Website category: auto
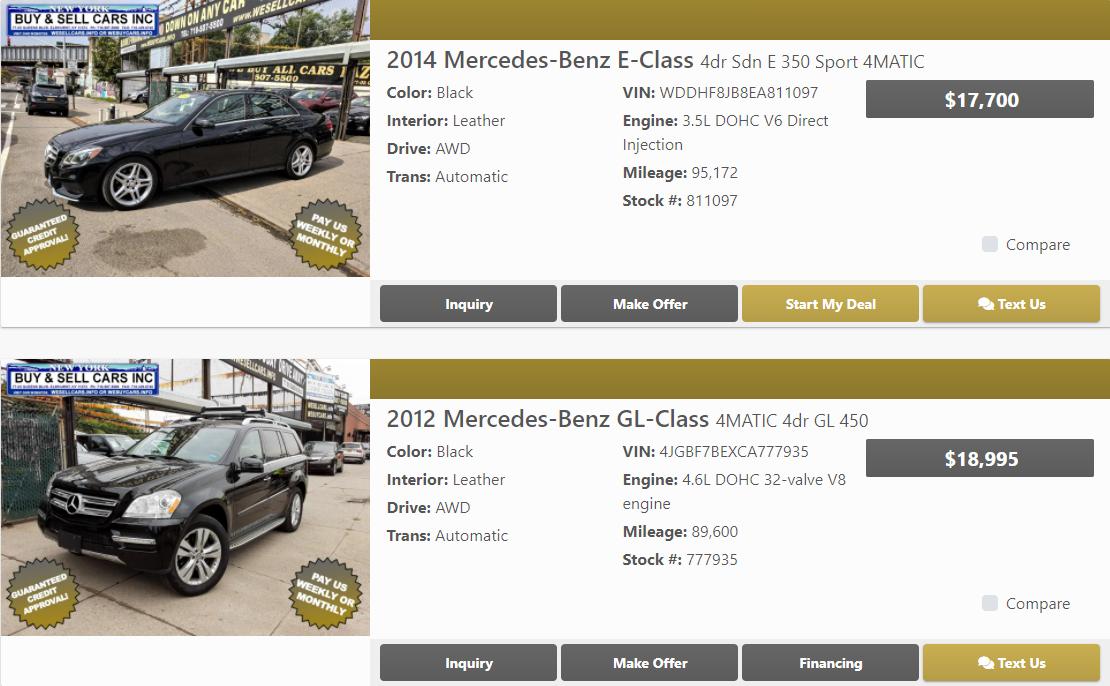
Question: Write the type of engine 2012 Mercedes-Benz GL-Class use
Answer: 4.6L DOHC 32-valve V8 engine

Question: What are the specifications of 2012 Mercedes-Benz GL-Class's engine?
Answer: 4.6L DOHC 32-valve V8 engine

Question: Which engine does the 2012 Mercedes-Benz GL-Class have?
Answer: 4.6L DOHC 32-valve V8 engine

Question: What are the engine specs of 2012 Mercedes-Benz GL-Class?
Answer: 4.6L DOHC 32-valve V8 engine

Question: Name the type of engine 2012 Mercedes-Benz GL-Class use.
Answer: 4.6L DOHC 32-valve V8 engine

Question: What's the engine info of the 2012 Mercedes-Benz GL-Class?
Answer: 4.6L DOHC 32-valve V8 engine

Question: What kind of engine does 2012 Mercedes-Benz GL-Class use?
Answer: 4.6L DOHC 32-valve V8 engine

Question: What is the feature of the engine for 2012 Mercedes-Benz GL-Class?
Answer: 4.6L DOHC 32-valve V8 engine

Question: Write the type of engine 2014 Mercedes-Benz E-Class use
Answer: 3.5L DOHC V6 Direct Injection

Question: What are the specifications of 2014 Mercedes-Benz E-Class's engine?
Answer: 3.5L DOHC V6 Direct Injection

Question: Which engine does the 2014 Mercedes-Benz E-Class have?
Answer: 3.5L DOHC V6 Direct Injection

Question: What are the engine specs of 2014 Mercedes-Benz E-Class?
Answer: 3.5L DOHC V6 Direct Injection

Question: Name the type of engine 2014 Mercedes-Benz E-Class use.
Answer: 3.5L DOHC V6 Direct Injection

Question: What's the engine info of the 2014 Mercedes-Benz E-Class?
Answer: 3.5L DOHC V6 Direct Injection

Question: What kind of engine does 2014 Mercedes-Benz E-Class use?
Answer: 3.5L DOHC V6 Direct Injection

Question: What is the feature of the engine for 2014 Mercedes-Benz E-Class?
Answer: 3.5L DOHC V6 Direct Injection

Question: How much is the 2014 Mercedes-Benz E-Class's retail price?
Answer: $17,700

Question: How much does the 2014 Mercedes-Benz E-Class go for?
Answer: $17,700

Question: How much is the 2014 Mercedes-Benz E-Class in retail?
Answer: $17,700

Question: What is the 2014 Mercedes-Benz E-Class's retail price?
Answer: $17,700

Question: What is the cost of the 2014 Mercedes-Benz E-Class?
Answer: $17,700

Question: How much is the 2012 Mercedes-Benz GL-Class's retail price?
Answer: $18,995

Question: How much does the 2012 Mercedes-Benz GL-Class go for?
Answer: $18,995

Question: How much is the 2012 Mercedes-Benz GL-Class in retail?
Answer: $18,995

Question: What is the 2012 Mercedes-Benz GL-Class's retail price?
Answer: $18,995

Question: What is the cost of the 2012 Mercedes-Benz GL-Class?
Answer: $18,995

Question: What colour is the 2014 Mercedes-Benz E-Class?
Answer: Black

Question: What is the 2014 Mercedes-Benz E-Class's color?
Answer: Black

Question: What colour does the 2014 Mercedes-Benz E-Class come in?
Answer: Black

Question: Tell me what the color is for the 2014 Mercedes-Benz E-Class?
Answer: Black

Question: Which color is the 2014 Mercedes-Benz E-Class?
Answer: Black

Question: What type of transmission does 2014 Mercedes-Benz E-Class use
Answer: Automatic

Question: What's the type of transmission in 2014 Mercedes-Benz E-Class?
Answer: Automatic

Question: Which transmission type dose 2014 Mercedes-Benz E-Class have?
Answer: Automatic

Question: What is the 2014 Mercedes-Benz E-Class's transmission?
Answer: Automatic

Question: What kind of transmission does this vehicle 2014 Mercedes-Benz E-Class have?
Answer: Automatic

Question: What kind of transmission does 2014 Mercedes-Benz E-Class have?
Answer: Automatic

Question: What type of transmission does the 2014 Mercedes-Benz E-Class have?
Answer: Automatic

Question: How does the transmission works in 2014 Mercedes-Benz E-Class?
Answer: Automatic

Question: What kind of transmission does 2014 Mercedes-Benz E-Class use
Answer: Automatic

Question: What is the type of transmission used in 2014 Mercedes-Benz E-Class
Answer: Automatic

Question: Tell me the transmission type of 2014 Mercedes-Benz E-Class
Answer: Automatic

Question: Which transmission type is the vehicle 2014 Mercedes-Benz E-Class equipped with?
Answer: Automatic

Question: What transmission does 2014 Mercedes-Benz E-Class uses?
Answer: Automatic

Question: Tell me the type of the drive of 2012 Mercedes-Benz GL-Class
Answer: AWD

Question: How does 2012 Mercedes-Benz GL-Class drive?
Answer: AWD

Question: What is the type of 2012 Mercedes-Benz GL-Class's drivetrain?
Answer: AWD

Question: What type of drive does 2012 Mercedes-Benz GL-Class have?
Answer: AWD

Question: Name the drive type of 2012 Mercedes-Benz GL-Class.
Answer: AWD

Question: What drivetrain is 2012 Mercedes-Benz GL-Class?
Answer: AWD

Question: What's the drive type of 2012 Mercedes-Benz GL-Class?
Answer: AWD

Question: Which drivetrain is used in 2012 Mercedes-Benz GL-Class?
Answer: AWD

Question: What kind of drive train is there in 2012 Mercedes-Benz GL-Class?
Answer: AWD

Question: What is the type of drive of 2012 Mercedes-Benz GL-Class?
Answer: AWD

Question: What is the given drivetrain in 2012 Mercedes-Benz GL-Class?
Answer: AWD

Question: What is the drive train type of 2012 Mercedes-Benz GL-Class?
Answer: AWD

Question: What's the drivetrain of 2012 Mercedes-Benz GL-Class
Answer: AWD

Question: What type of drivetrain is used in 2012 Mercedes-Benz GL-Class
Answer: AWD

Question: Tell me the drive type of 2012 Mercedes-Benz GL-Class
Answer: AWD

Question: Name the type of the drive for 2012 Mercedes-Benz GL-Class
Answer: AWD

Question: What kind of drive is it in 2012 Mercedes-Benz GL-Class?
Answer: AWD

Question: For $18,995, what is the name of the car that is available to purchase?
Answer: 2012 Mercedes-Benz GL-Class

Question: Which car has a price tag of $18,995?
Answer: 2012 Mercedes-Benz GL-Class

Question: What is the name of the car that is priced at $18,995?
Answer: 2012 Mercedes-Benz GL-Class